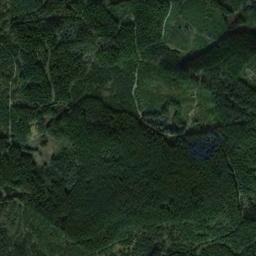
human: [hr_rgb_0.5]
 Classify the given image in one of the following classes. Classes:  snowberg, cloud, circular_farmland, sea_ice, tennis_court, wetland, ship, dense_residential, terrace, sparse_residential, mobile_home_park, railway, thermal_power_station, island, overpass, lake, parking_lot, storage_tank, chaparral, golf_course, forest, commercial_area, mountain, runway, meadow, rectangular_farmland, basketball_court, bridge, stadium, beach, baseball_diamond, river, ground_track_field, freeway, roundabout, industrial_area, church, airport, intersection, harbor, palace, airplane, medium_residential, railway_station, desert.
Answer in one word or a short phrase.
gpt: forest